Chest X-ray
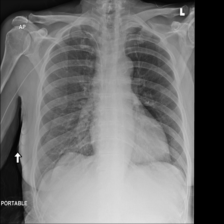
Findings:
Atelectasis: negative
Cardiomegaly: negative
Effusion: negative
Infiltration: negative
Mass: negative
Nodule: negative
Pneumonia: negative
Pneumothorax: negative
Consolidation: negative
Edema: negative
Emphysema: negative
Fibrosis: negative
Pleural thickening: negative
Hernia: negative